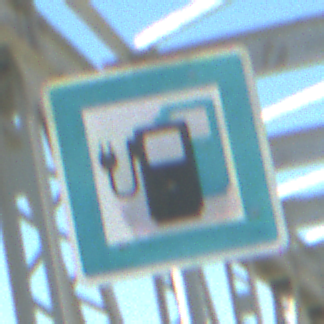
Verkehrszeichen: LadestationFuerElektrofahrzeuge
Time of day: MorningAfternoon
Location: Outdoor (Special)
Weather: Clear
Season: NotSpecified
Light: Natural